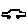
Label: car